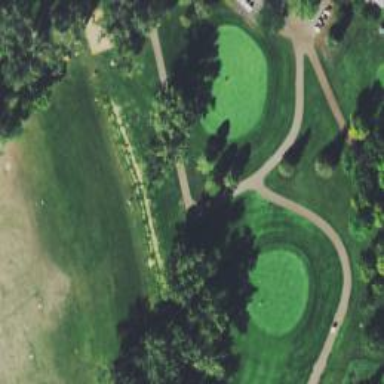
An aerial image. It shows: Service road designated as golf cart path.